【题型】选择题　【知识点】立体几何　【难度】easy
若干个能确定一个立体图形的体积的量称为该立体图形的“基本量”。已知长方体$ABCD-A_1B_1C_1D_1$，下列四组量中，不能作为该长方体的“基本量”的是（ ）

A. $AB$，$AD$，$AA_1$的长度
B. $AB_1$，$AC$，$AD_1$的长度
C. $AB$，$BA_1$，$BD_1$的长度
D. $AB$，$AC_1$，$B_1C$的长度
【解答】

\textbf{【答案】} D

\textbf{【知识点】} 柱体体积的有关计算、立体几何新定义。

\textbf{【分析】} 根据题设定义，结合长方体的体积公式、已知量判断长方体的体积是否可以确定即可。

\textbf{【详解】} 如下图，根据长方体体积公式，只需确定共顶点的三条棱长即可。

- 已知$AB$，$AD$，$AA_1$的长度，则体积可定，A满足；
- 由方程组
\[
\begin{cases}
AB^2 + BB_1^2 = AB_1^2 \\
AB^2 + BC^2 = AC^2 \\
AD^2 + DD_1^2 = BC^2 + BB_1^2 = AD_1^2
\end{cases}
\]
即可求出$AB$，$BC$，$BB_1$，则体积可定，B满足；
- 由勾股定理及$AB$，$BA_1$可求$AA_1$，由勾股定理及$BA_1$，$BD_1$可求$A_1D_1$，故体积可定，C满足；
- 已知$AB$，$AC_1$，$B_1C$无法求出$BC$，$BB_1$，体积不能确定，D不满足。

故选：D。
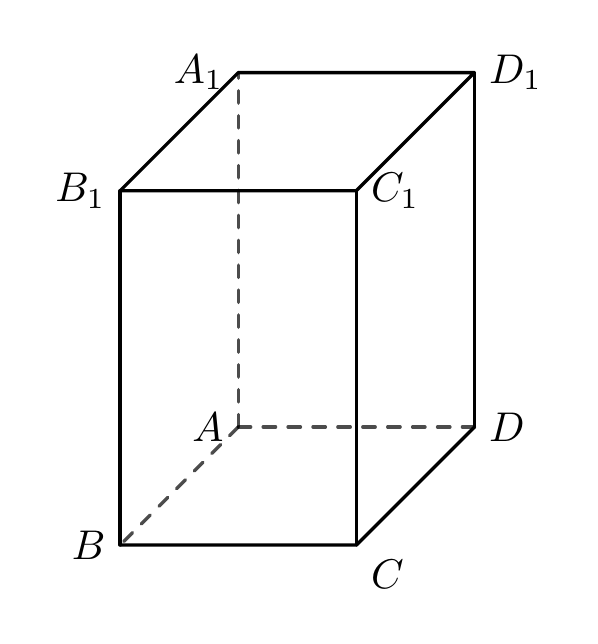